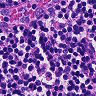
Metastatic tissue present: no